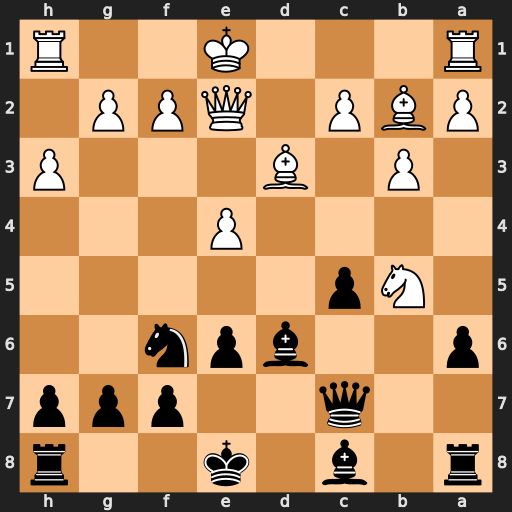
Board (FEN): r1b1k2r/2q2ppp/p2bpn2/1Np5/4P3/1P1B3P/PBP1QPP1/R3K2R
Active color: b
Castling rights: KQkq
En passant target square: -
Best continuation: axb5 e5 c4